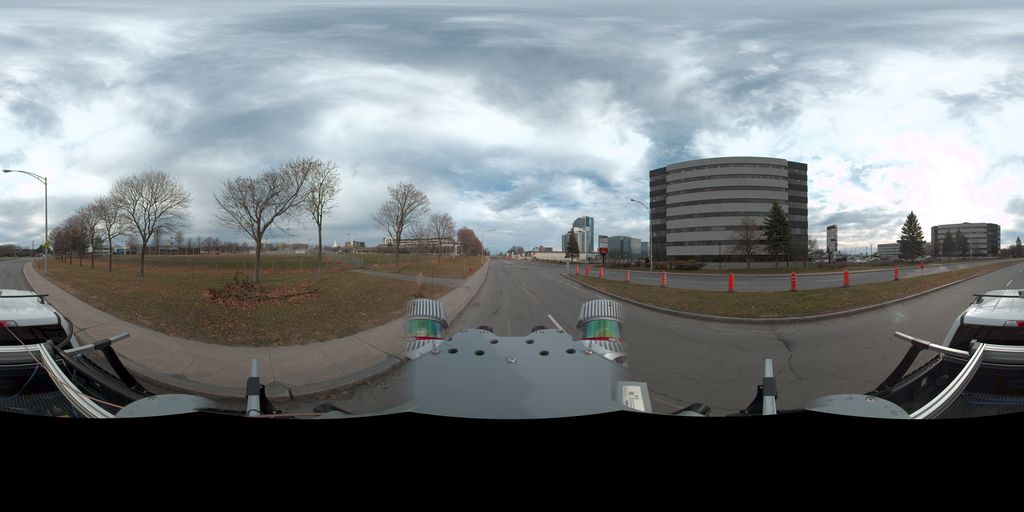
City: quebec_city